Question: I have polygon given by the points sequence
I need to apply follow rules:
- - -
(If the closest to a specific problem, then I find the contours of objects in OpenCV, then they should be nice to draw)
I need to do somthing like this:

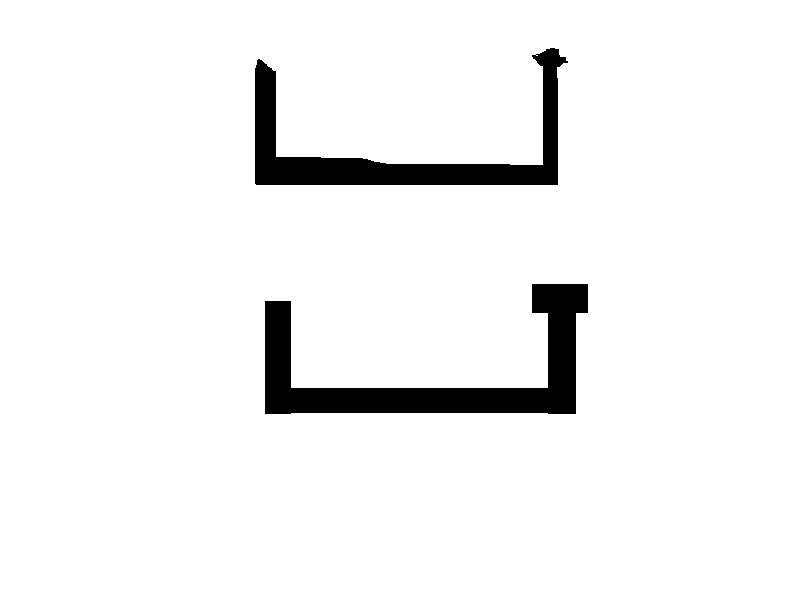
Answer: What you are asking seems non trivial, and not so well defined. More context is required.
I would try two approaches:
- overlay a square grid on the polygon and keep the squares that are sufficiently filled.- skelettonize the shape (http://en.wikipedia.org/wiki/Topological_skeleton), cleanup, and break the skeleton into mostly horizontal/vertical segments; then replace these segments by truly horizontal/vertical strokes.